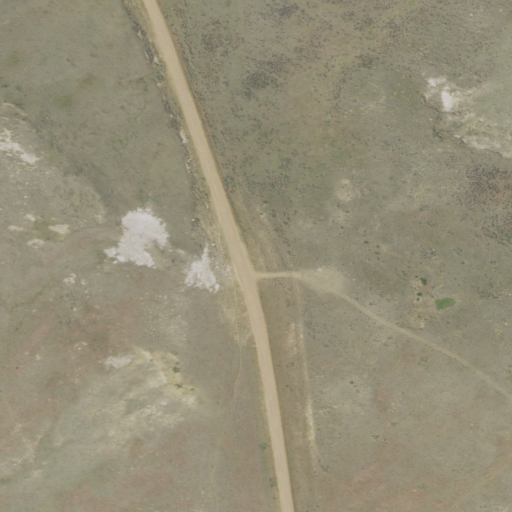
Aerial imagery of ridge(s) in Montana named Sixmile Ridge containing grassland and shrub